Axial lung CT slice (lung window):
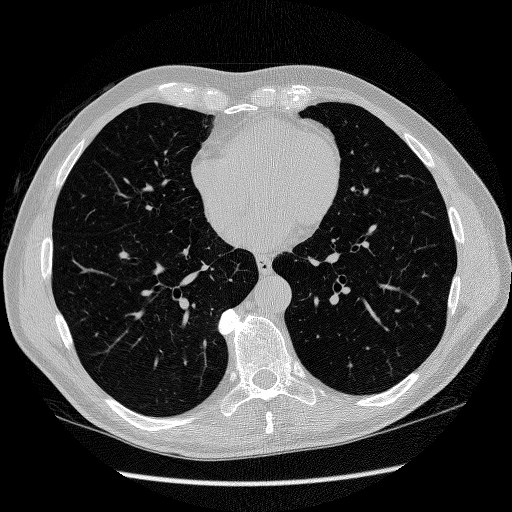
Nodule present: no